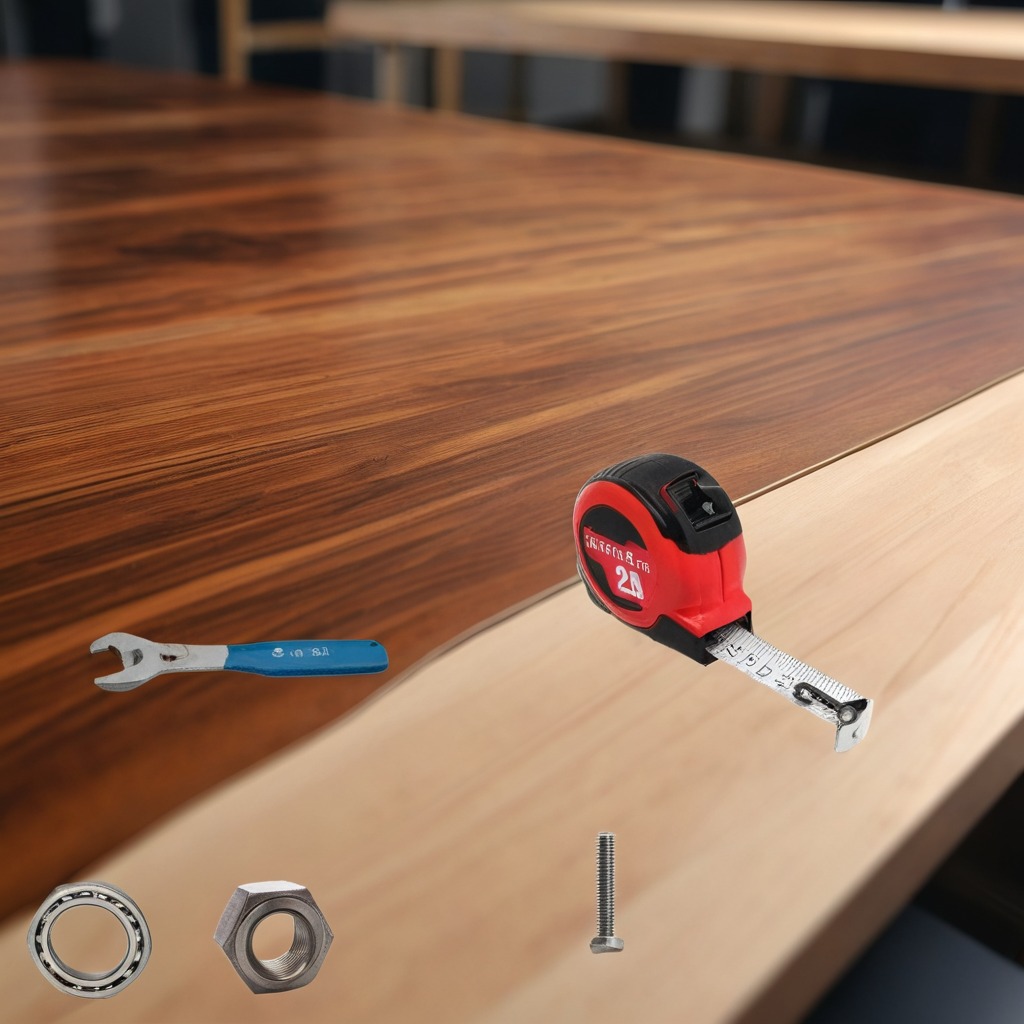
A metal ball bearing, a measuring tape, a metal machine screw, a metal nut, and a wrench are lying on the wooden table.